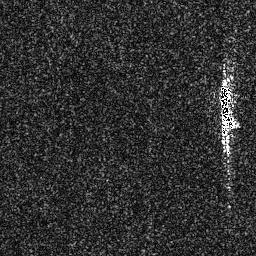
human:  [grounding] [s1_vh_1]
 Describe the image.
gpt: In the satellite image, there is  <ref>1 medium ship </ref> <box>[[84, 32, 92, 52, 0]]</box> located at right.